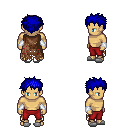
a pixel art fantasy rpg character, male body template, human, tanned skin, brown tattered cape, red pants, blue bedhead hairstyle, white cloth bracers, white slippers, four views (front, back, left, right), 2x2 character sprite sheet, small pixel art, hard edges, no anti-aliasing